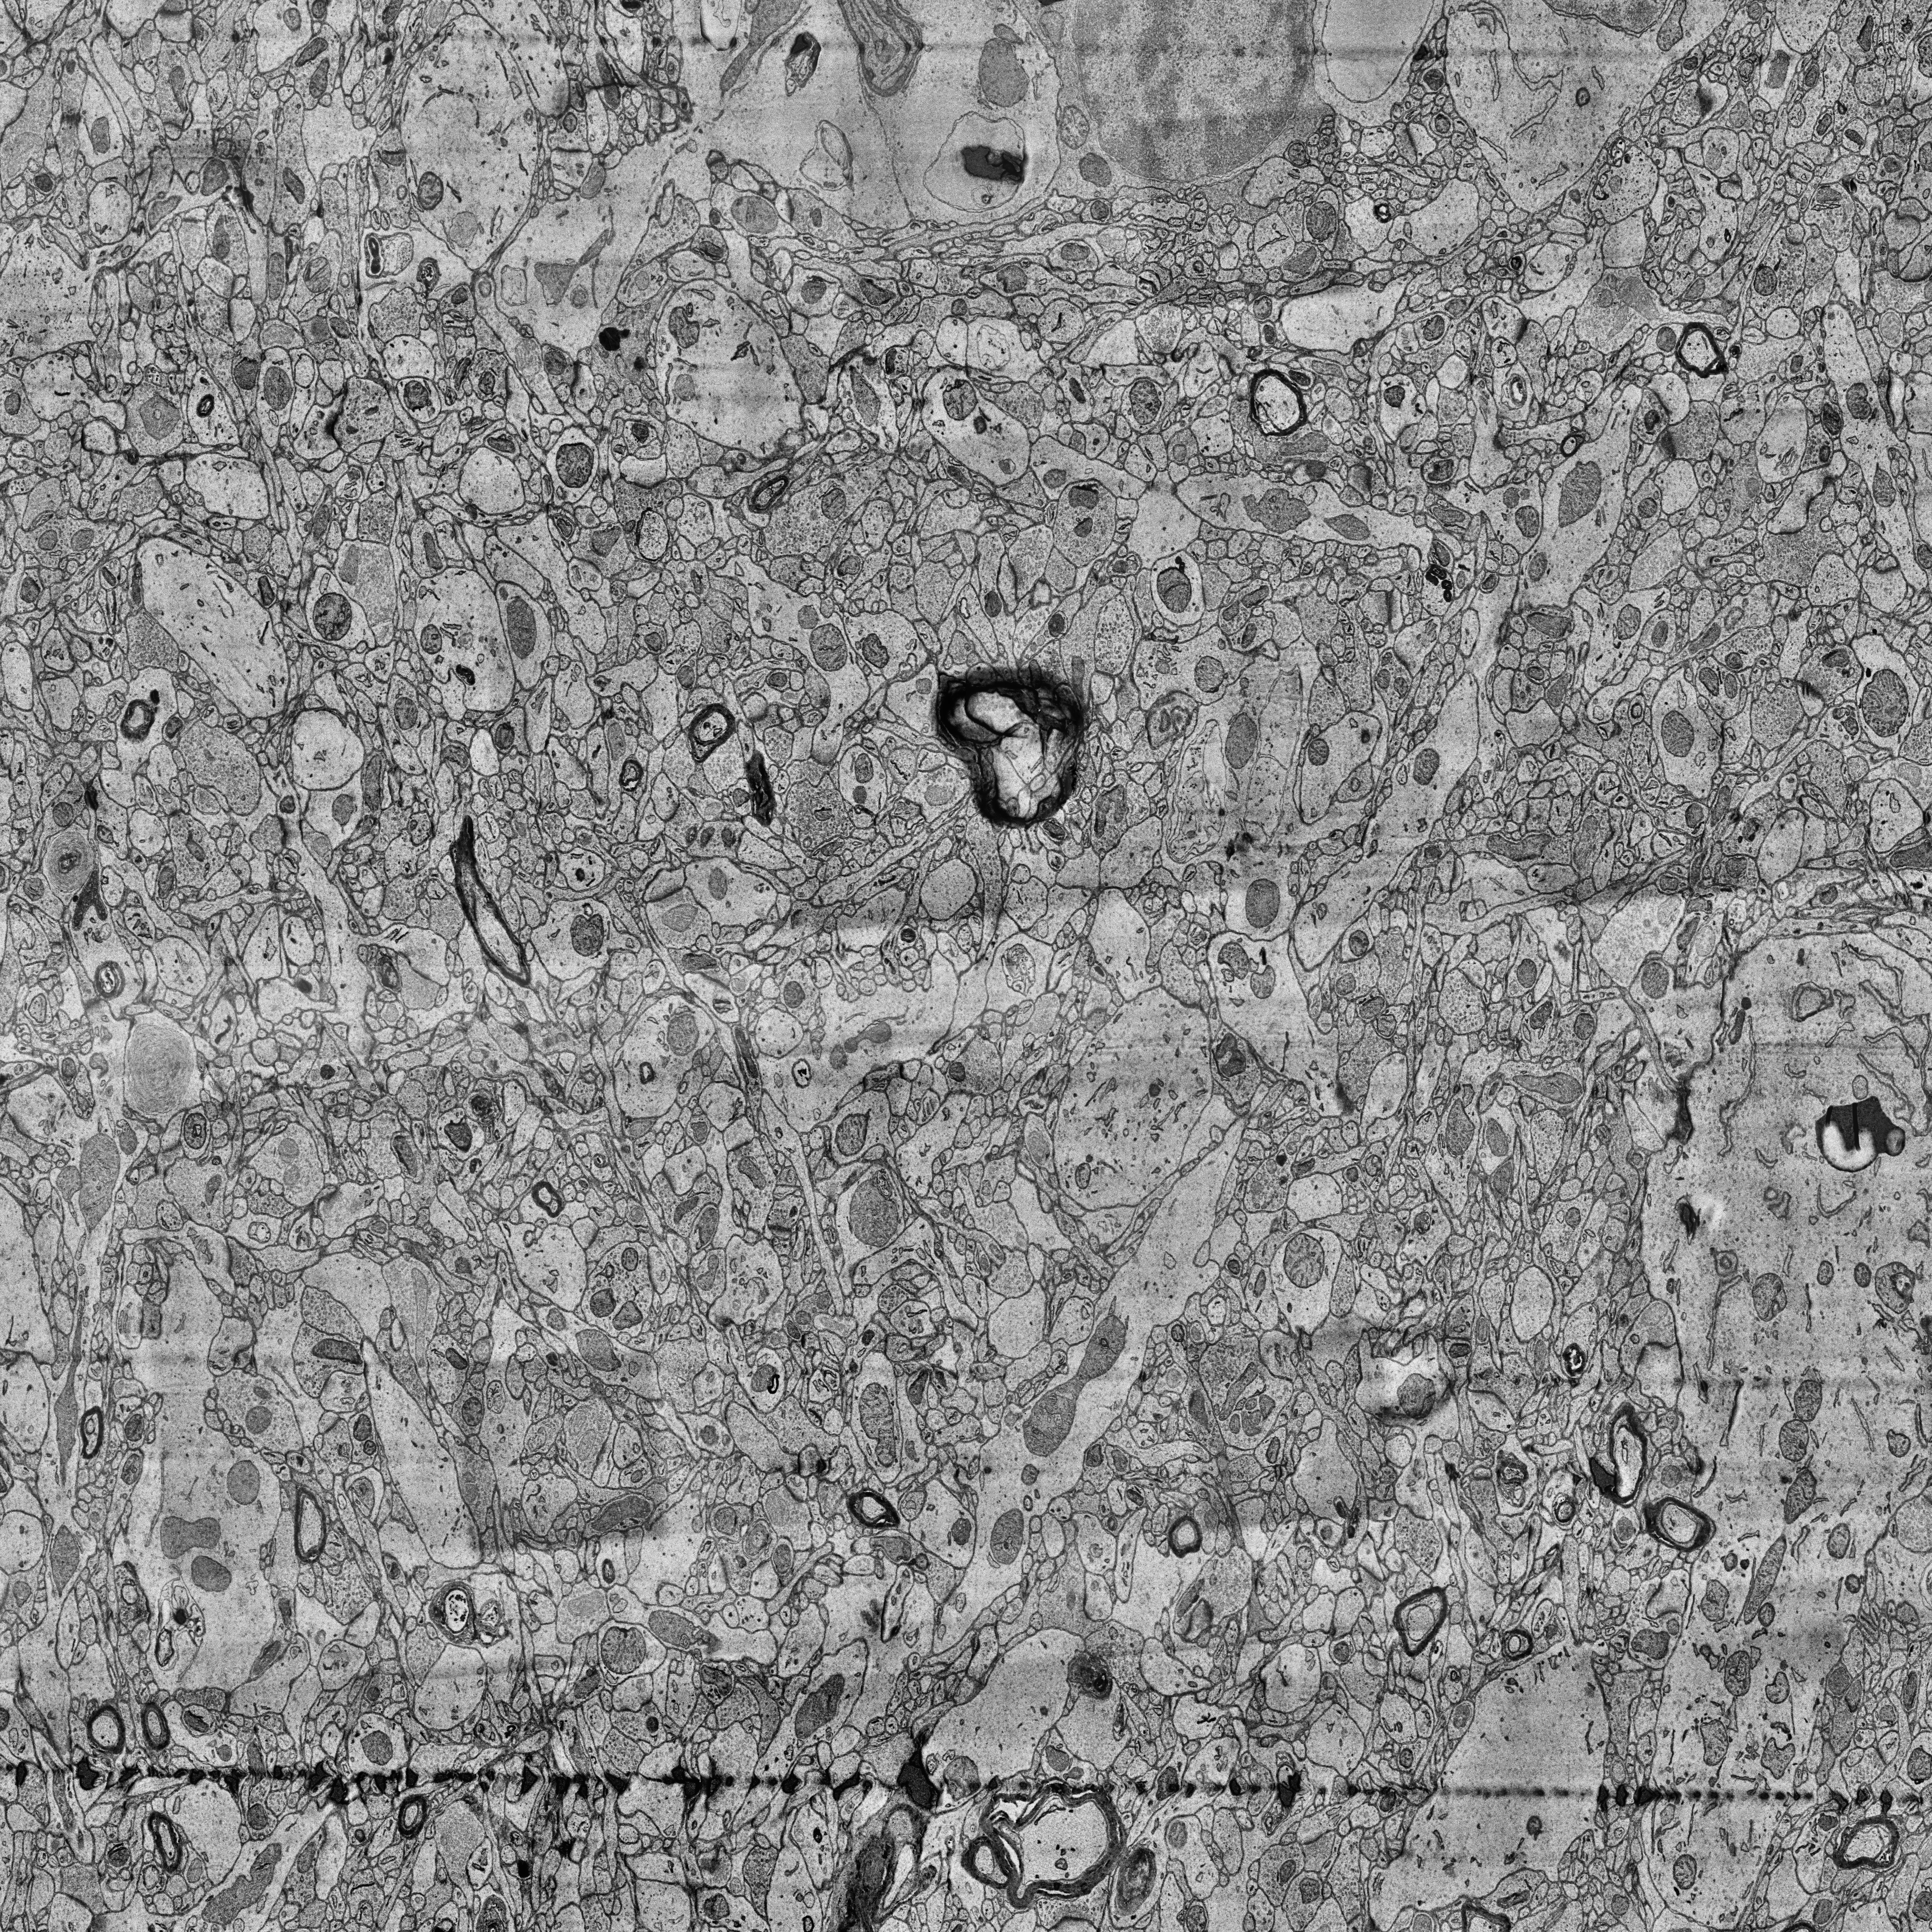
Electron microscopy slice of human cortex tissue
Slice depth (z): 167
Mitochondria instances in slice: 484